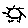
Label: sun